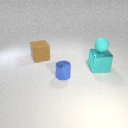
large cyan metal cube behind small blue metal cylinder